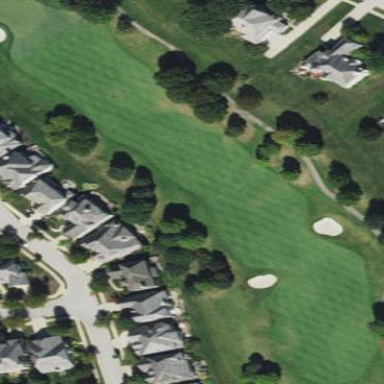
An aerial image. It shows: Well-maintained grass fairway for playing golf.